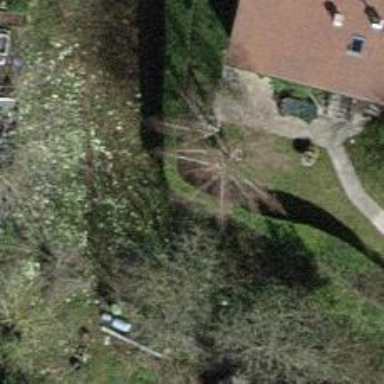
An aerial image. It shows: Hedge acting as barrier.